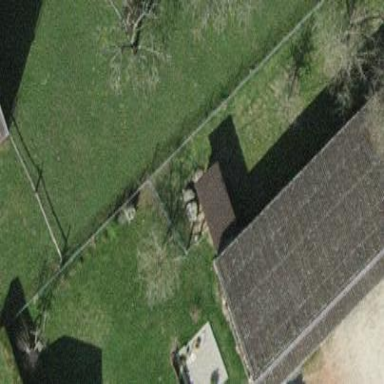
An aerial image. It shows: Farm building.